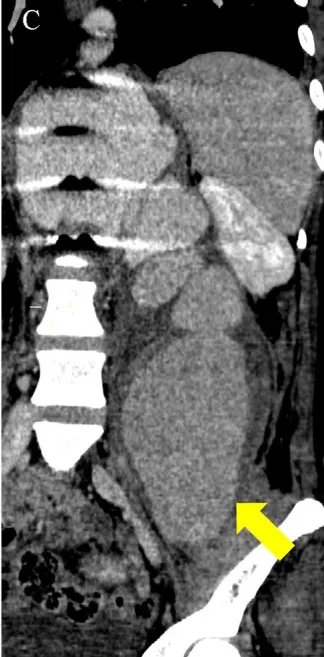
An enhanced CT scan on 1 December 2021 showed a pseudoaneurysm measuring 8.2 x 5.2 x 22.9 cm. (A,B) Axial and lateral enhanced CT scan showed the thoracic aorta communicated with the pseudoaneurysm through the rupture (arrowhead).
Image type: radiology (ct)